Question: I have the following table which I am adding rows dynamically:
'''
<table id="tblItems" border=2>
<thead>
<tr>
<th>Item</th>
<th class="numeric">Price/Ea.</th>
<th class="numeric">Qty.</th>
<th class="numeric">Total</th>
<th class="numeric">Edit</th>
</tr>
</thead>
<tbody>
<tr>
</tr>
</tbody>
</table>
'''
As I add each row, the 'i' counter adds to itself, so the first ID would be 'itemEntry1', 'itemEntry2' and so forth...
Add/Edit button function:
'''
$("#addToTable").click(function() {
i++;
var priceText = $("#spanPrice").text();
var toRemove = 'Each: ';
var priceEach = priceText.replace(toRemove,'');
var rowId = "itemEntry" + i + "";
var strRowEntry = '<tr id="itemEntry' + i + '"><td class="rowItem">' + $("#itemChoice option:selected").text() +'</td><td class="rowItem">' + priceEach + '</td><td class="rowItem">' + $("#quantity").val() + '</td><td class="rowItem">' + $("#price").val() + '</td><td class="rowItem"><a href="#" onclick="doThis(' + rowId + ');"><img class="deleteRow" src="edit.png" border="0" id="imgEdit" /></a></td></tr>';
$('#tblItems tr:last').after(strRowEntry);
$("#modalNew").hide();
//alert(strRowEntry);
//alert($("#loginBox").height() + " " + $("#loginBox").width());
});
function doThis(p) {
var values = $('#'+p.id+' td').map(function(i,c){ return $(c).text(); }).get();
//alert(p.id);
//alert(values);
$("#modalUpdate .modal-content .copy #itemChoice").val(values[0]);
$("#modalUpdate .modal-content .copy #spanPrice").text("Each: " + values[1]);
$("#modalUpdate .modal-content .copy #quantity").val(values[2]);
$("#modalUpdate .modal-content .copy #price").val(values[3]);
$('#modalUpdate').toggle();
$('#modalUpdate').center();
}
'''
I display a popup where the user can delete the row from where the EDIT button was clicked. I am using the following code:
'''
<input type="button" value="Delete Item" id="deleteItem">
$("#deleteItem").click(function(e) {
e.preventDefault();
alert("test");
$("#tblItem").closest('tr').remove();
});
'''
It just adds a '#' at the end of the URL instead of showing the alert and deleting the row.
Here is a screenshot of a sample table created:

So if I click the edit button for the row with 'Qty=11' it will open a popup and the 'Delete Item' button will be shown to the user. When they click on it that row ONLY should be deleted.
ModalUpdate dialog:
'''
<div id="modalUpdate">
<div class="modal-content">
<div class="header">
<h2>Update Item in Your Shopping Cart</h2>
</div>
<div class="copy">
<label>Item:</label>
<select id="itemChoice">
<option value="Wine" selected>Wine</option>
<option value="Shot">Shot</option>
<option value="Beer">Beer</option>
</select>
<br /><span id="spanPrice"></span><br /><br />
<label>Quantity:</label>
<input type="text" id="quantity" name="quantity" placeholder="10">
<label>Price:</label>
<input type="text" id="price" name="price" placeholder="$10.00">
</div>
<div class="cf footer">
<input type="button" value="Cancel" id="cancelUpdate"><input type="button" value="Delete Item" id="deleteItem"><input type="button" value="Update Item" id="updateTable">
</div>
</div>
<div class="overlay"></div>
</div>
'''
How can I achieve what I am looking to do?
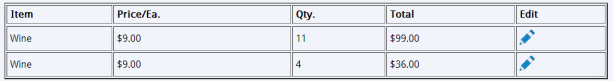
Answer: While setting values to popup, set 'data-parent' to delete button in 'doThis(p)' function :
'''
function doThis(p) {
var values = $('#'+p.id+' td').map(function(i,c){ return $(c).text(); }).get();
//alert(p.id);
//alert(values);
$("#modalUpdate .modal-content .copy #itemChoice").val(values[0]);
$("#modalUpdate .modal-content .copy #spanPrice").text("Each: " + values[1]);
$("#modalUpdate .modal-content .copy #quantity").val(values[2]);
$("#modalUpdate .modal-content .copy #price").val(values[3]);
$("#deleteItem").attr('data-parent',p.id);// set id here (Edit: add the '.id' to the p
$('#modalUpdate').toggle();
$('#modalUpdate').center();
}
'''
You can get parent 'tr' of the delete button and remove it.
'''
$("#deleteItem").click(function(e) {
e.preventDefault();
alert("test");
var parentTr = $(this).data('parent');
$('#'+parentTr).closest('tr').remove();// change here
});
'''